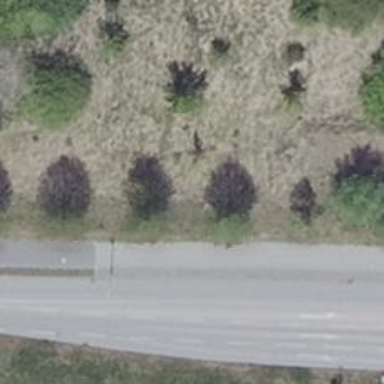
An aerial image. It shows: Row of deciduous broadleaved trees.